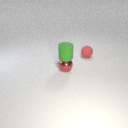
small red metal sphere below small green rubber cylinder